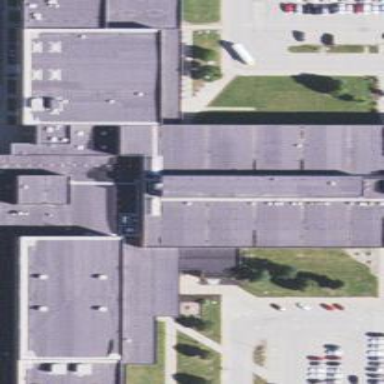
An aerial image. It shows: High school building.